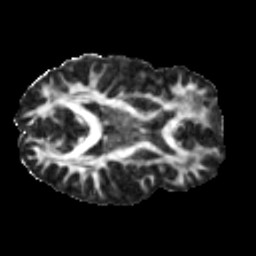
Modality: FA
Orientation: axial
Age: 46
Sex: male
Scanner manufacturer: siemens
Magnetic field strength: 3 T
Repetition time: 5 s
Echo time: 0.092 s